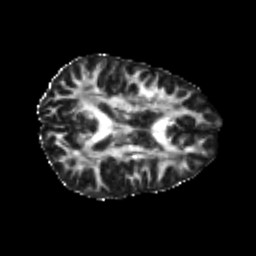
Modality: FA
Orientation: axial
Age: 20
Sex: female
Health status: healthy
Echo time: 0.074 s